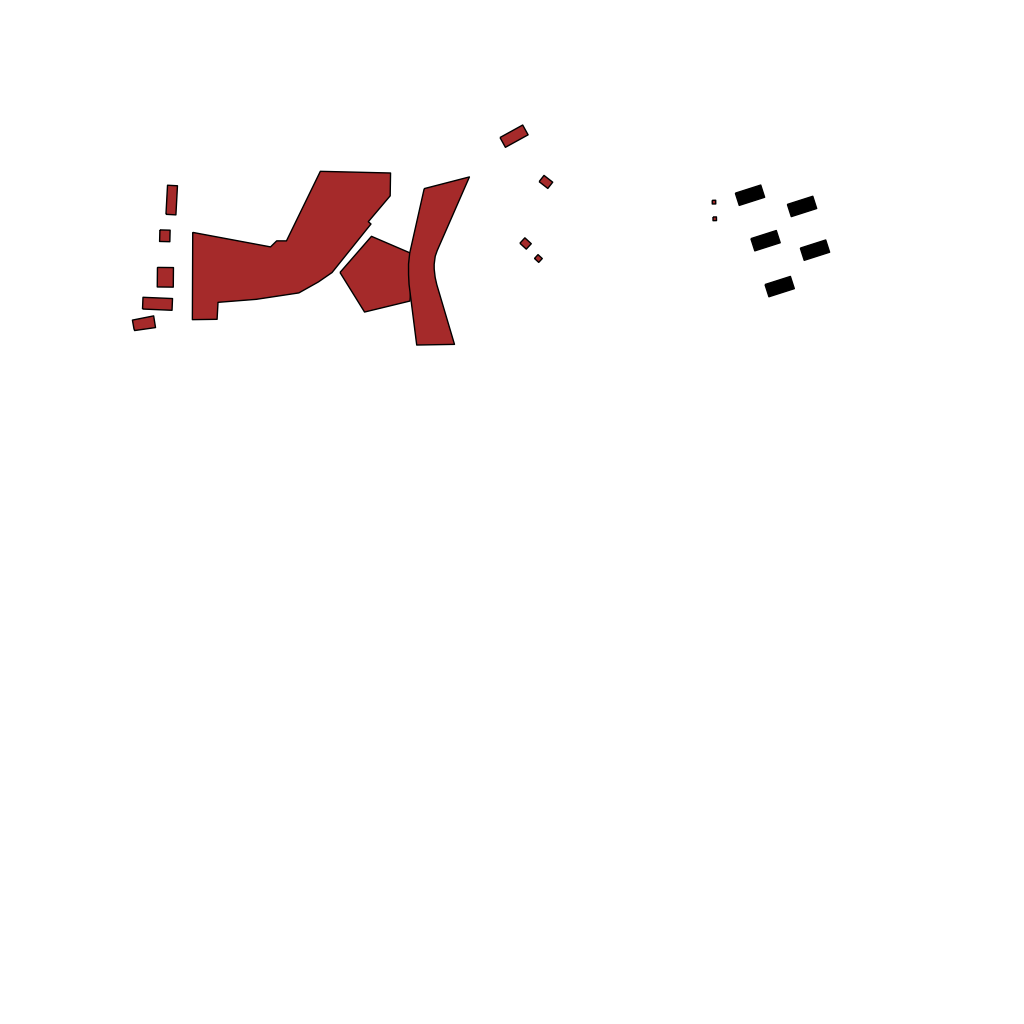
Tags: overhead vector_map, business, recreation, residential, special, modern, high_rise, medium_rise, density_1, Building, Facility, 1.0 km²